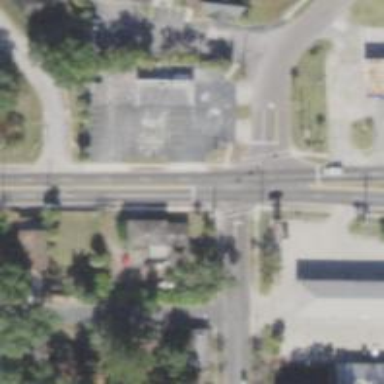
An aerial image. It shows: Marked road crossing.